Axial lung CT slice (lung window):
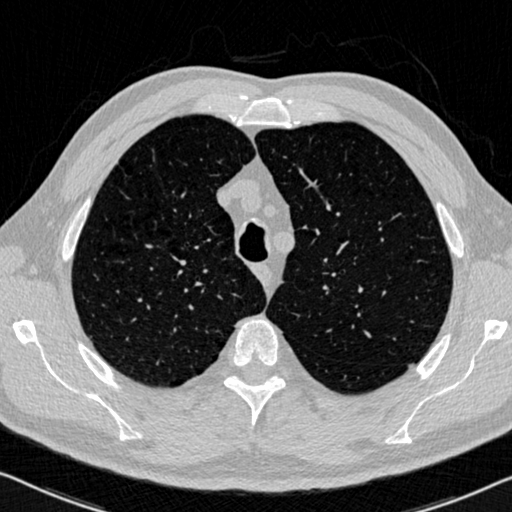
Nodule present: no